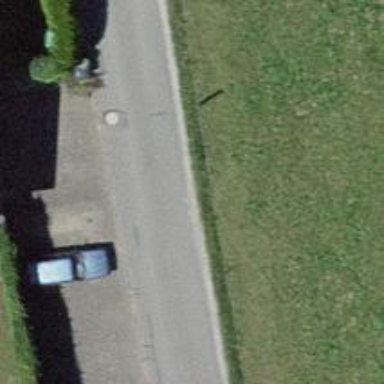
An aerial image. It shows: Asphalt road in residential area.